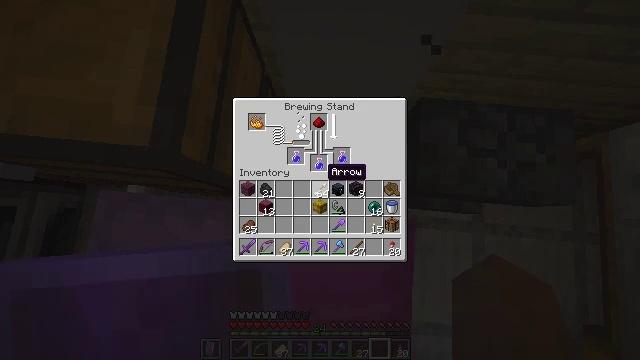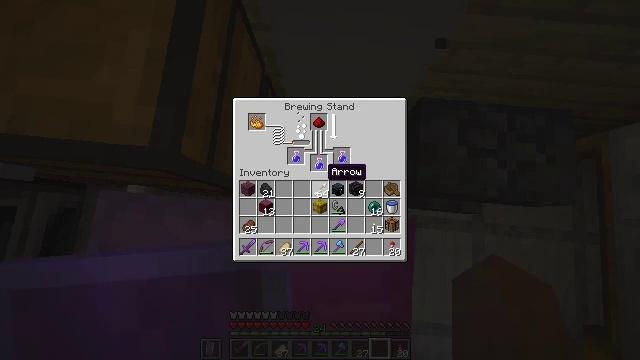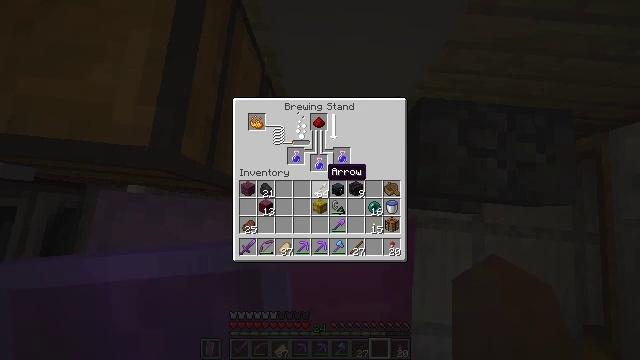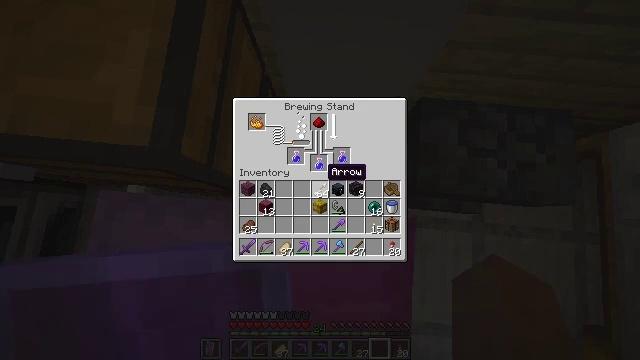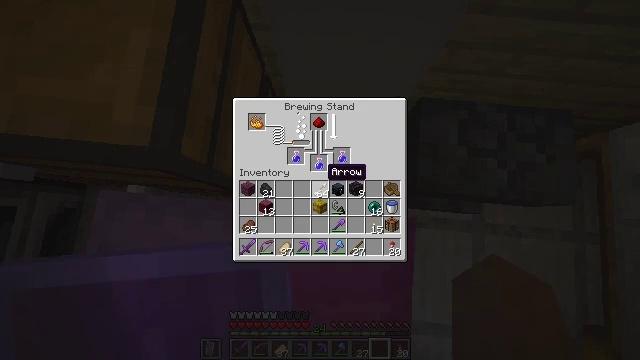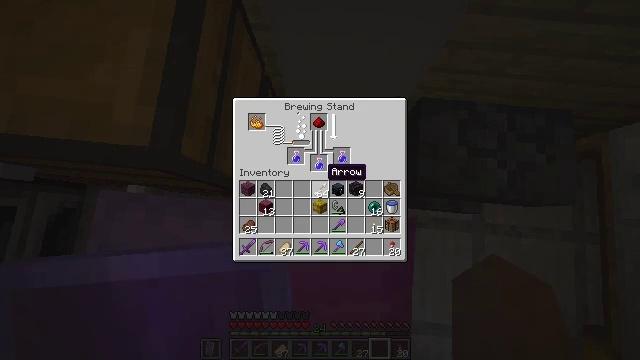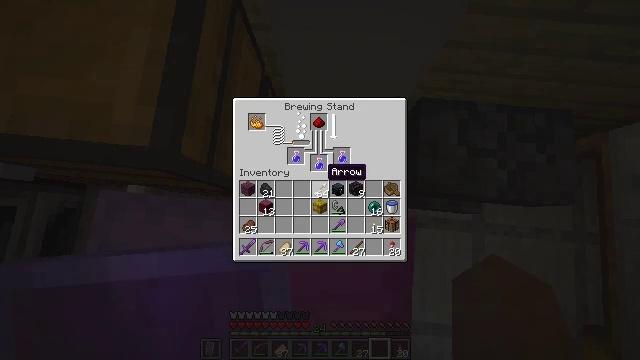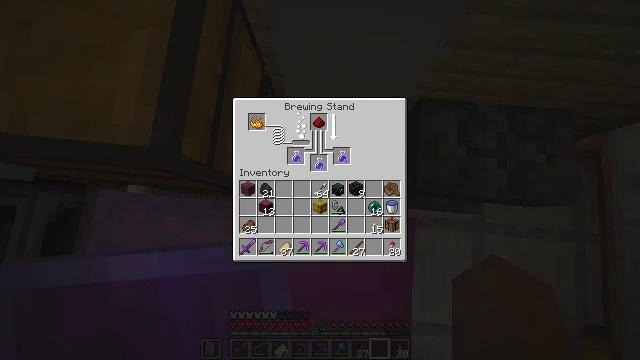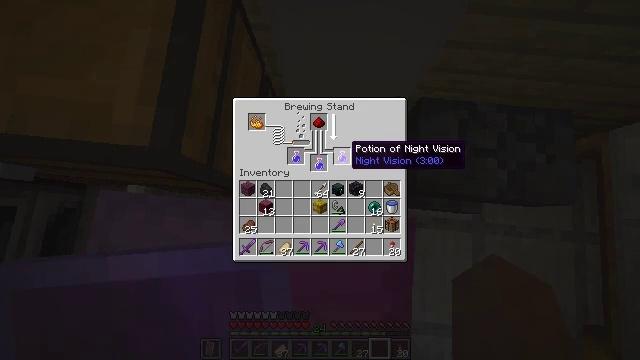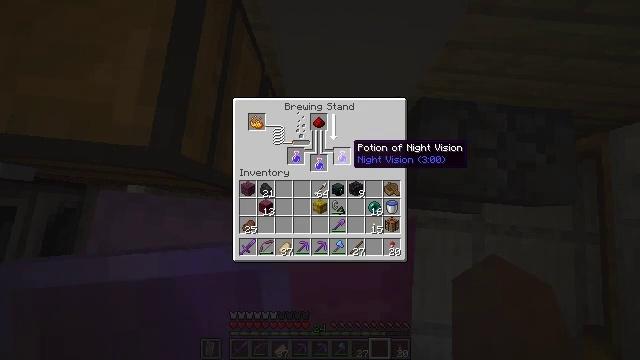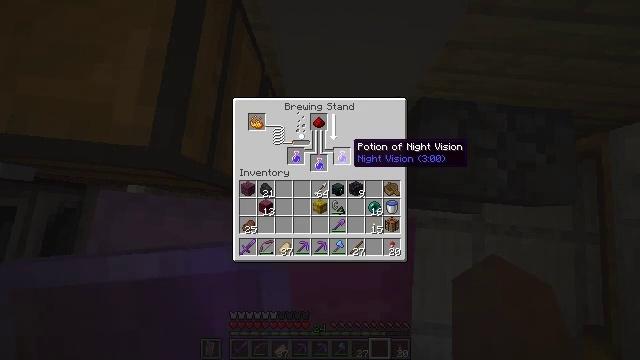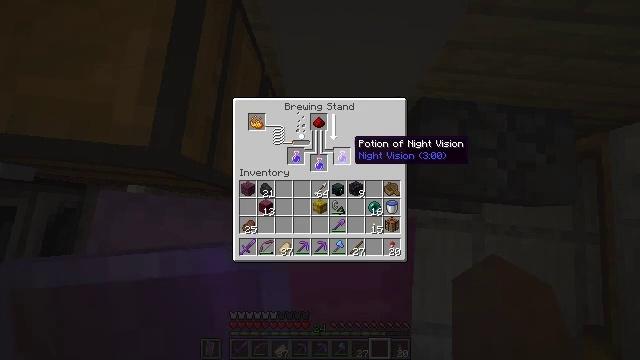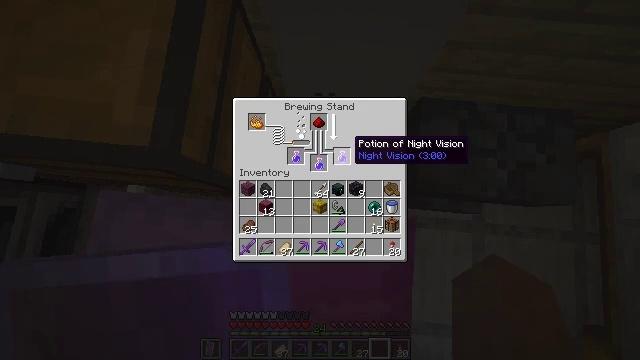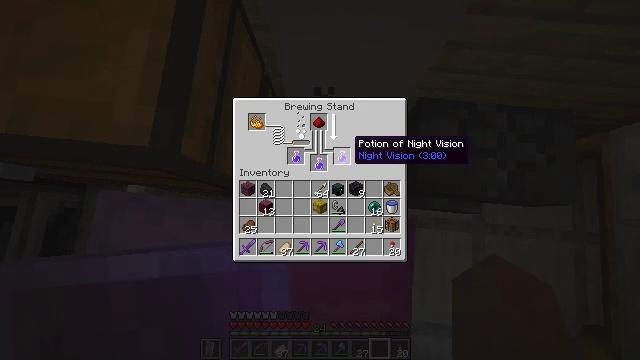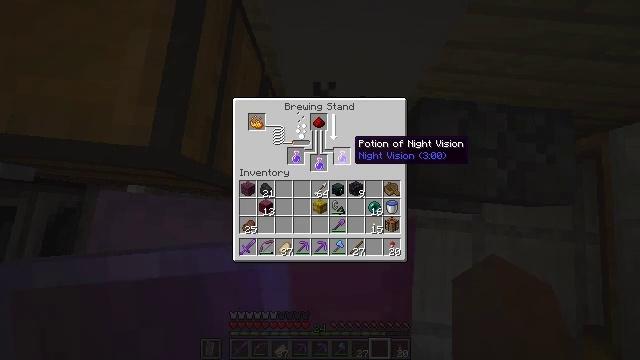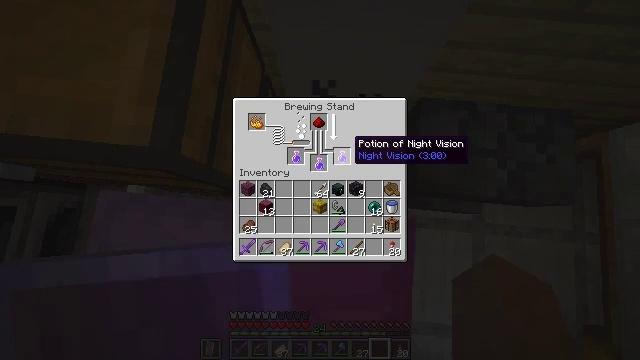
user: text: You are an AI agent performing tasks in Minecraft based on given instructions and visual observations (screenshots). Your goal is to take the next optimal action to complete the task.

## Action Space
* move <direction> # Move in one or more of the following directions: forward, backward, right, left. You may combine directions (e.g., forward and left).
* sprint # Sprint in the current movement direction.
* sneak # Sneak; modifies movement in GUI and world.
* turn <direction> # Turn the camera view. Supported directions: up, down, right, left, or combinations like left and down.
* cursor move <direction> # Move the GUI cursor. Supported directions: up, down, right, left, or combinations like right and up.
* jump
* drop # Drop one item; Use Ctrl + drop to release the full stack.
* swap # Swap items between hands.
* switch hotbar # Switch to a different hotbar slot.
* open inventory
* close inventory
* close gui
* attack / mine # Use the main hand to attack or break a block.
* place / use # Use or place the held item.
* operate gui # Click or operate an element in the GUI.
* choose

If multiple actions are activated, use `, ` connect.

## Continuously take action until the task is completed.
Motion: motion action
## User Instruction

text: Gather the magenta shulker box from the ground.
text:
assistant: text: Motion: no_op
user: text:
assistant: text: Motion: no_op
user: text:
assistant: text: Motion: no_op
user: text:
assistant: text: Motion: no_op
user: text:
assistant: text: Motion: no_op
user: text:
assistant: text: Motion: no_op
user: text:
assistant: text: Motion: turn right and up
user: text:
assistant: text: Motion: turn right
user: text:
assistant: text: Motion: no_op
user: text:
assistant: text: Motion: no_op
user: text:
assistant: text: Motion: no_op
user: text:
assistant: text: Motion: no_op
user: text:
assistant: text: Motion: no_op
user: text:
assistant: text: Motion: no_op
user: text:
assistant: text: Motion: no_op
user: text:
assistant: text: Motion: no_op
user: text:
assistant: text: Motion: no_op
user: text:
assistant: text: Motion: no_op
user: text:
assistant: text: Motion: no_op
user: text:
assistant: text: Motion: no_op
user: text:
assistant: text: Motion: no_op
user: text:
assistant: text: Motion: no_op
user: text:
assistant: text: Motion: no_op
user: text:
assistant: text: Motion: no_op
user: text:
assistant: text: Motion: no_op
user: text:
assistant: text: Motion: no_op
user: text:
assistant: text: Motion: no_op
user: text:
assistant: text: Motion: no_op
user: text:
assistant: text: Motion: no_op
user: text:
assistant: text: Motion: no_op